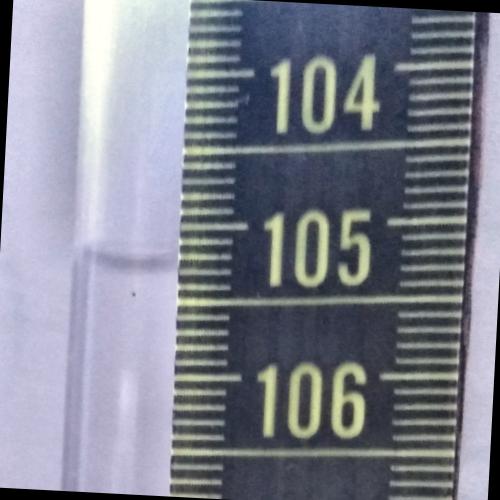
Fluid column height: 105.3 cm